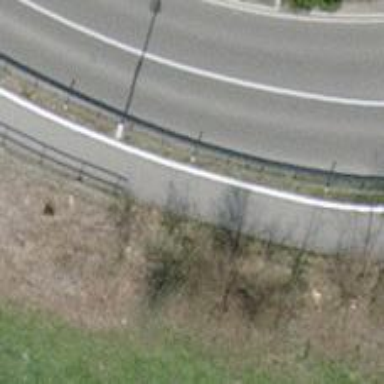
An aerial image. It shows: Guard rail as barrier.